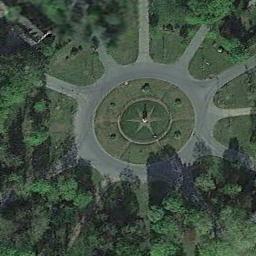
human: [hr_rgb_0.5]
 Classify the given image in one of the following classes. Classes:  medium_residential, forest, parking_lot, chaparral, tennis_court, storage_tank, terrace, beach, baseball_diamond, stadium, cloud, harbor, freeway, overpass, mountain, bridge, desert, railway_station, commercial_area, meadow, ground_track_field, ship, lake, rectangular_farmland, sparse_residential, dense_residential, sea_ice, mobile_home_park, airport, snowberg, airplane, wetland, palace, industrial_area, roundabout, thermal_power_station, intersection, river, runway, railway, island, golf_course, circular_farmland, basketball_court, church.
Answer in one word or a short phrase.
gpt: roundabout